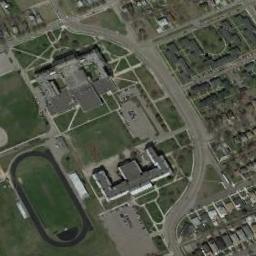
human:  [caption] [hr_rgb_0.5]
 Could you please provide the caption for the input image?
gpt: There are many buildings next to the ground track field .

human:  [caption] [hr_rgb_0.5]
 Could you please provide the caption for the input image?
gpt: The ground track field is surrounded by some lawns and buildings .

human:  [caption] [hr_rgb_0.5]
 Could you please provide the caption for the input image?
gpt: All the fields are green except the track .

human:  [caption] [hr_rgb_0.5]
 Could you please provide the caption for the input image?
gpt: The track and field is built on the lawn, A road away from the residential area, And there is a lot of vegetation around it .

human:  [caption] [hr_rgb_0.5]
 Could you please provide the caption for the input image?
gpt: There are some green lawns and buildings beside the ground track field with a black track .